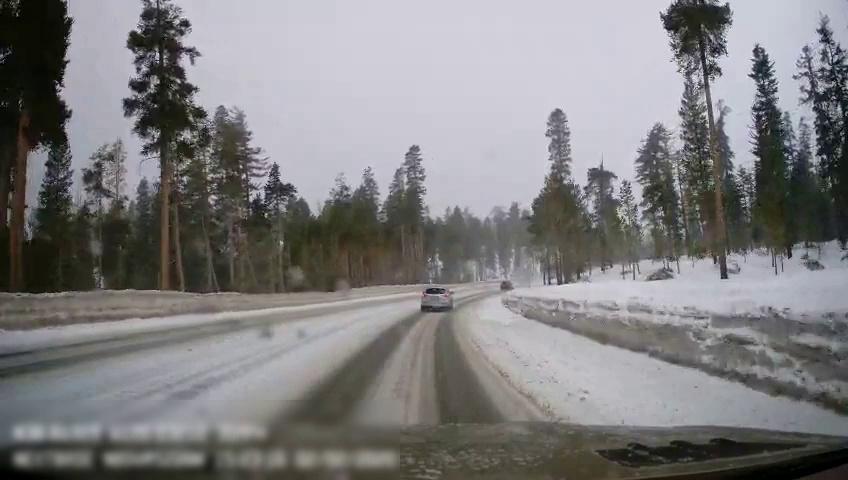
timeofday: Day
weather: Snowy
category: Drivable Space
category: Vehicles | SUV